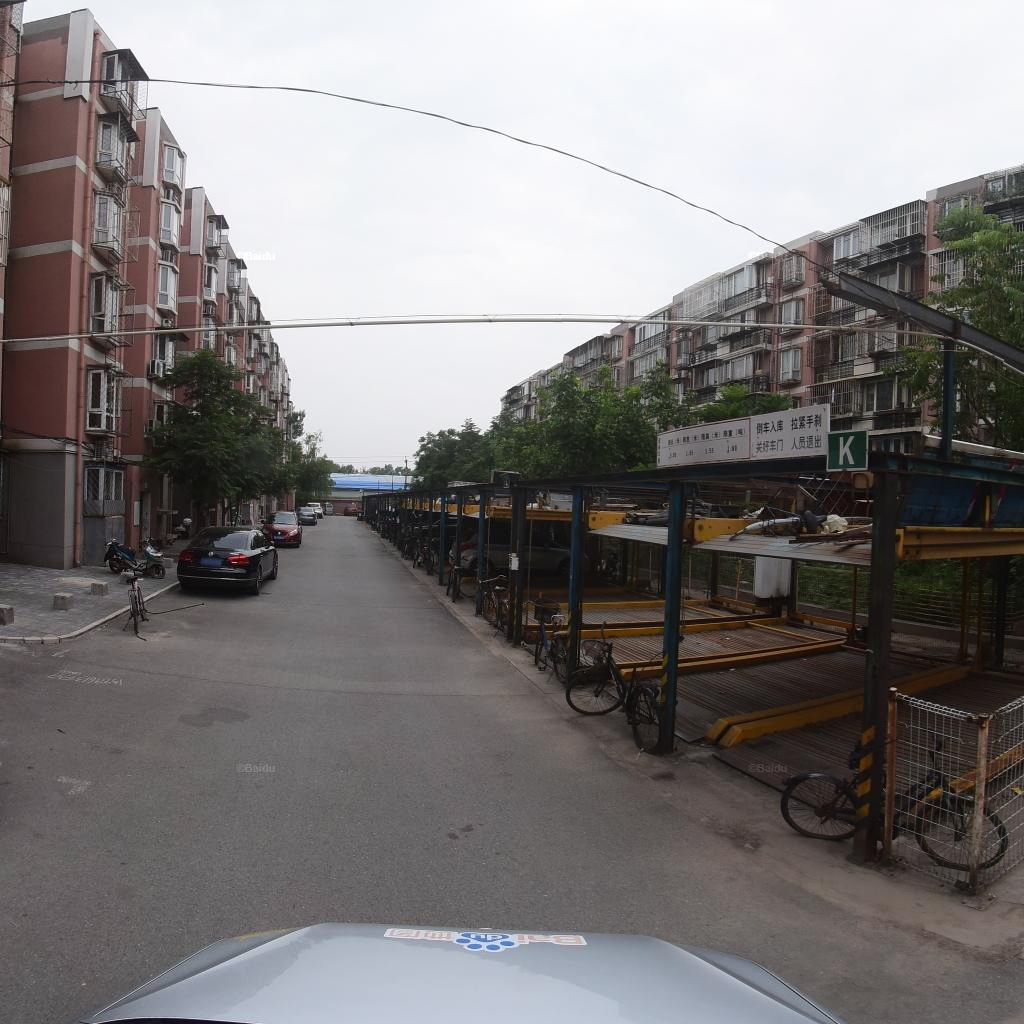
Region: Fengtai
Road damage annotations: transverse crack, transverse crack